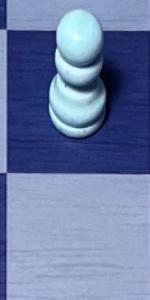
Label: Empty